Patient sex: M
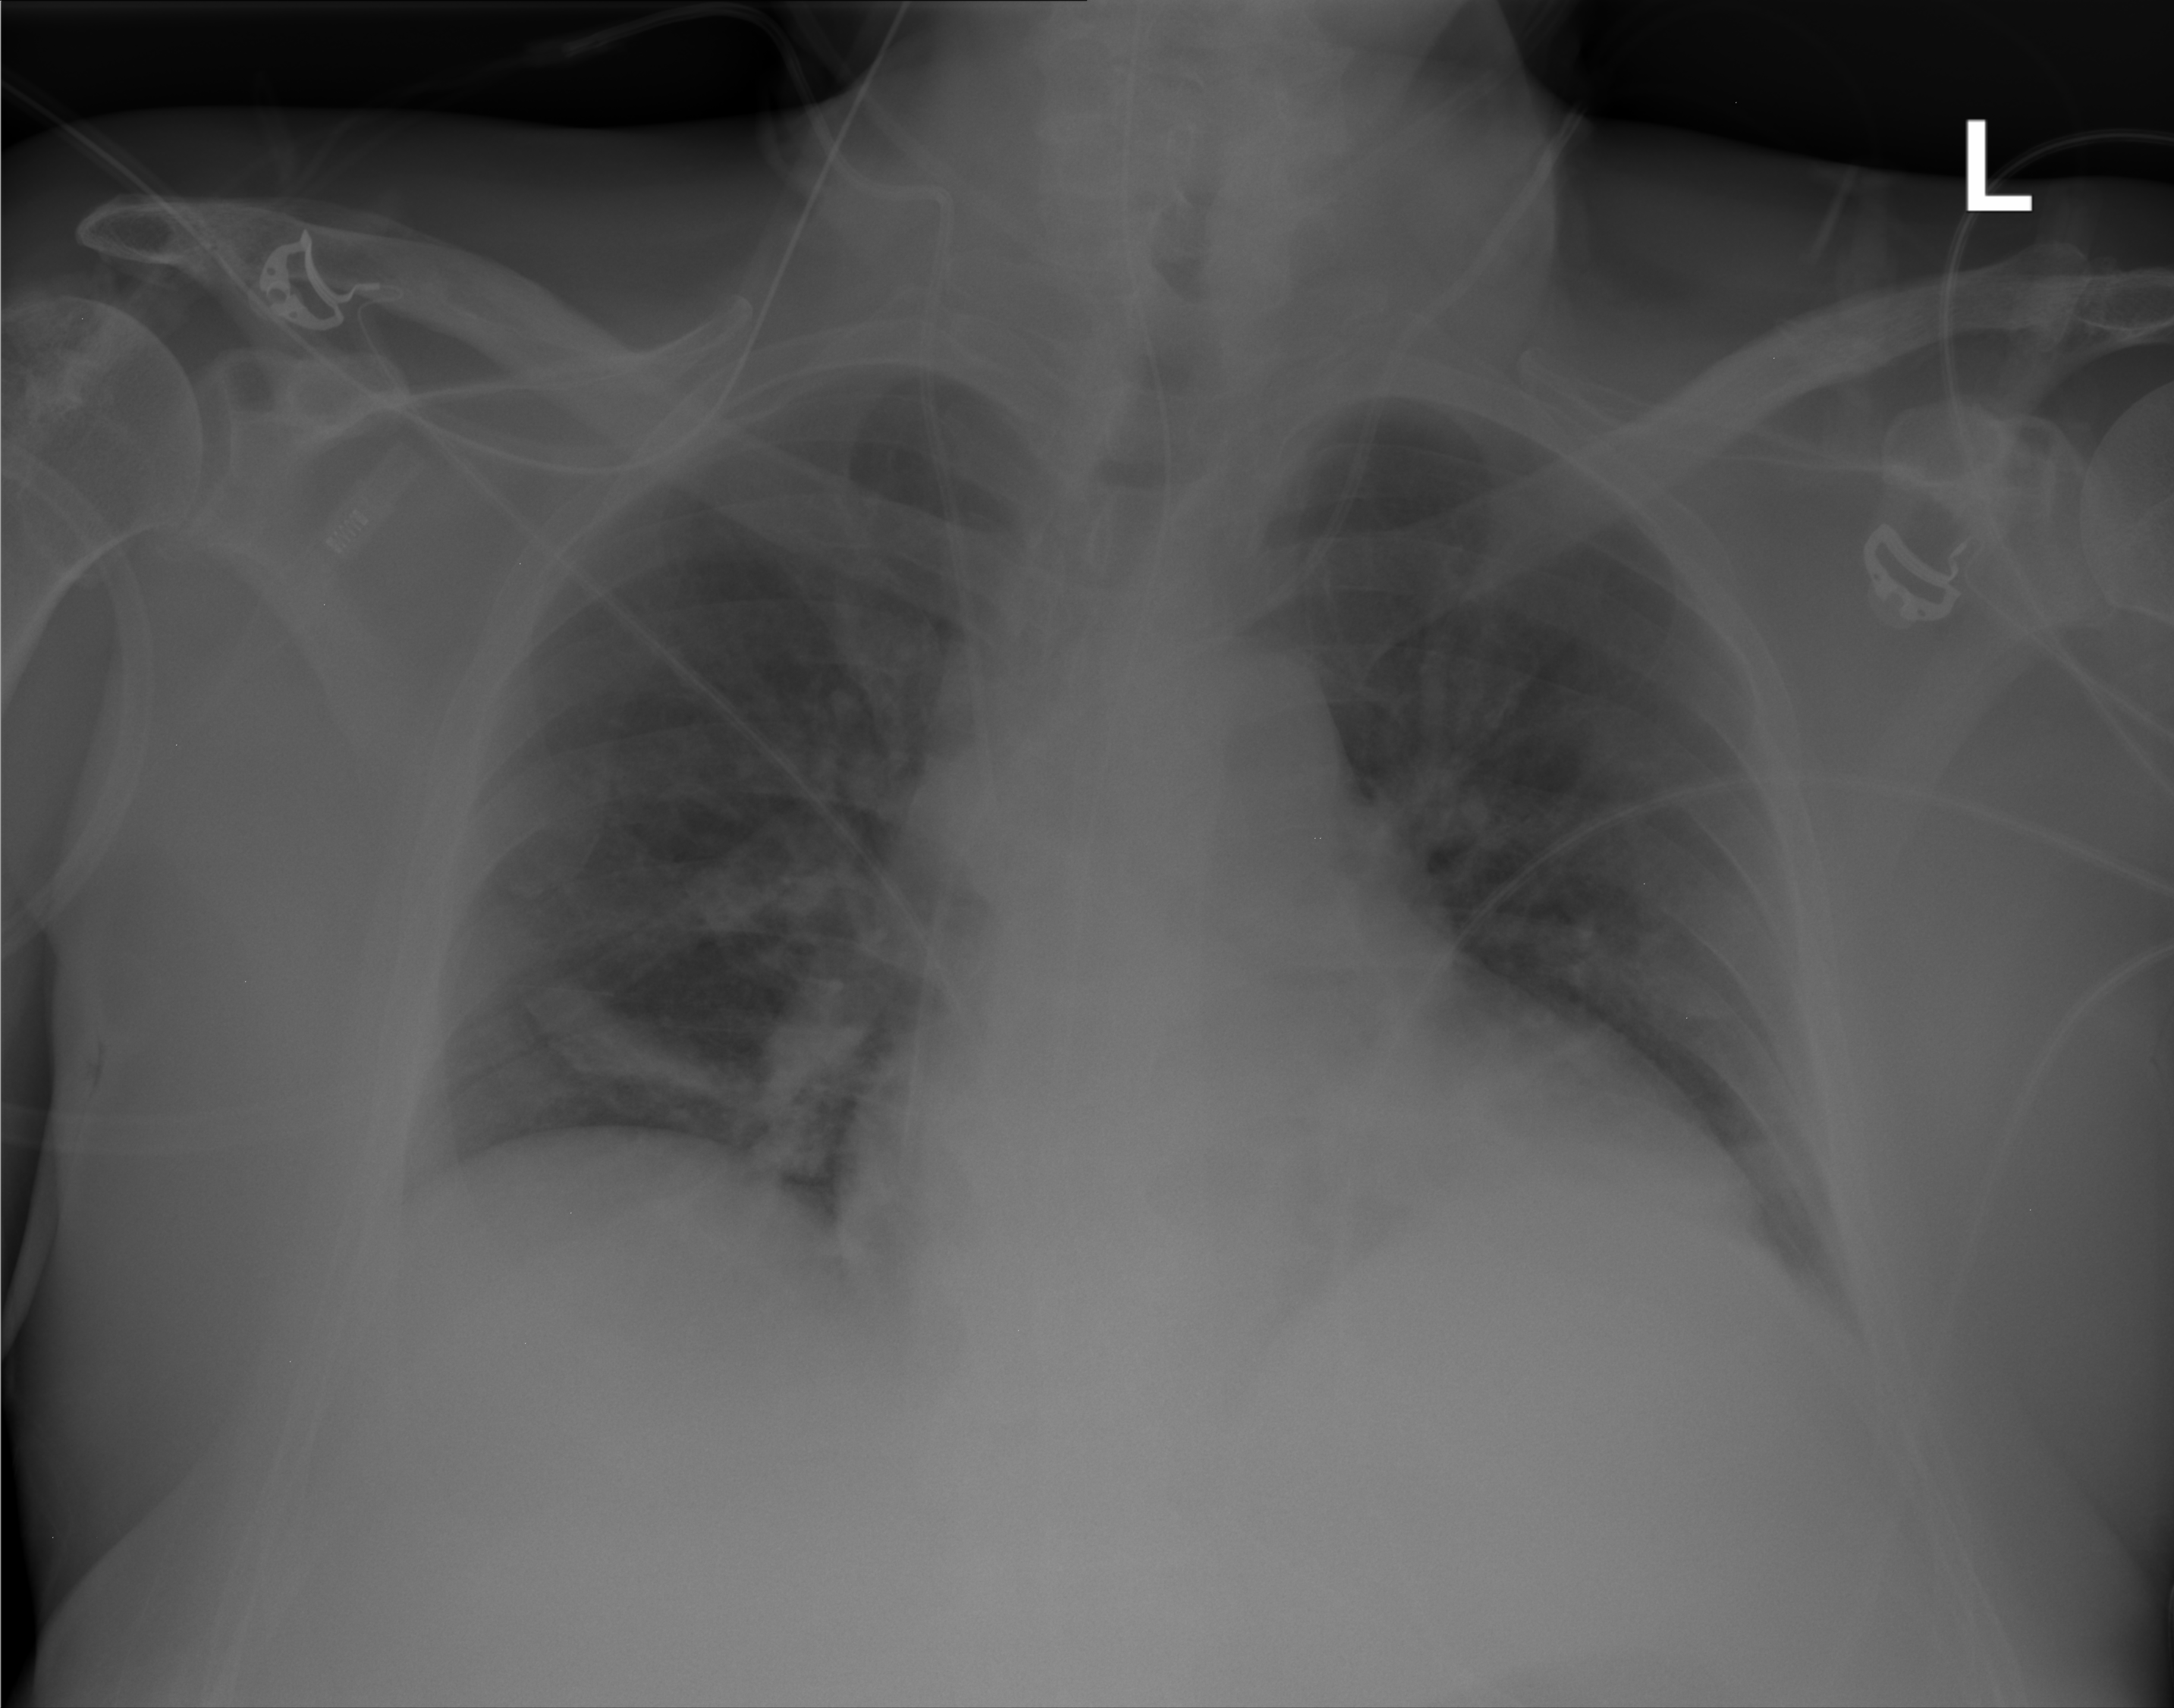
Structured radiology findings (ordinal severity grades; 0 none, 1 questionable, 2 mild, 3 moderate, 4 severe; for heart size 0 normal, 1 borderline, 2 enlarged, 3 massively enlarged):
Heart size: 2
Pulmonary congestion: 1
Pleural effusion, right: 0
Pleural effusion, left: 0
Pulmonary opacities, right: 0
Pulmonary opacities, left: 0
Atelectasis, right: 2
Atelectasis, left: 2